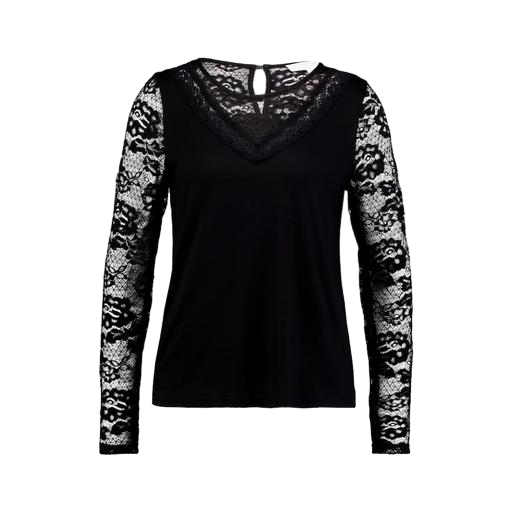
black lace-sleeve v-neck top only macy, black long-sleeved lace top, black lace-yoke jersey t-shirt, white background